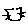
Label: cat